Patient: sex M, age 71
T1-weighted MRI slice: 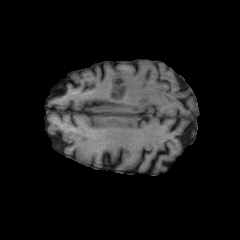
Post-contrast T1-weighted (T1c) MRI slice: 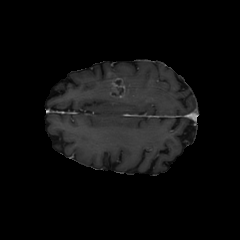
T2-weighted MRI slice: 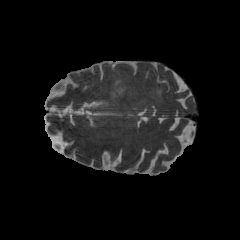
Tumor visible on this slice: yes
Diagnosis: Glioblastoma, IDH-wildtype
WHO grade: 4